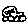
Label: car